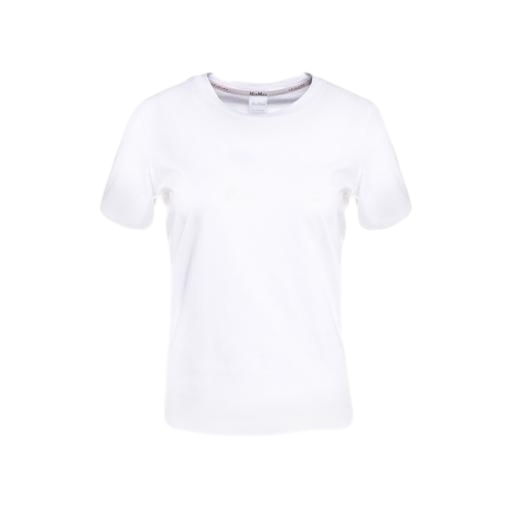
white classic tee, white classic crewneck tee, white logo-embroidered t-shirt, white background